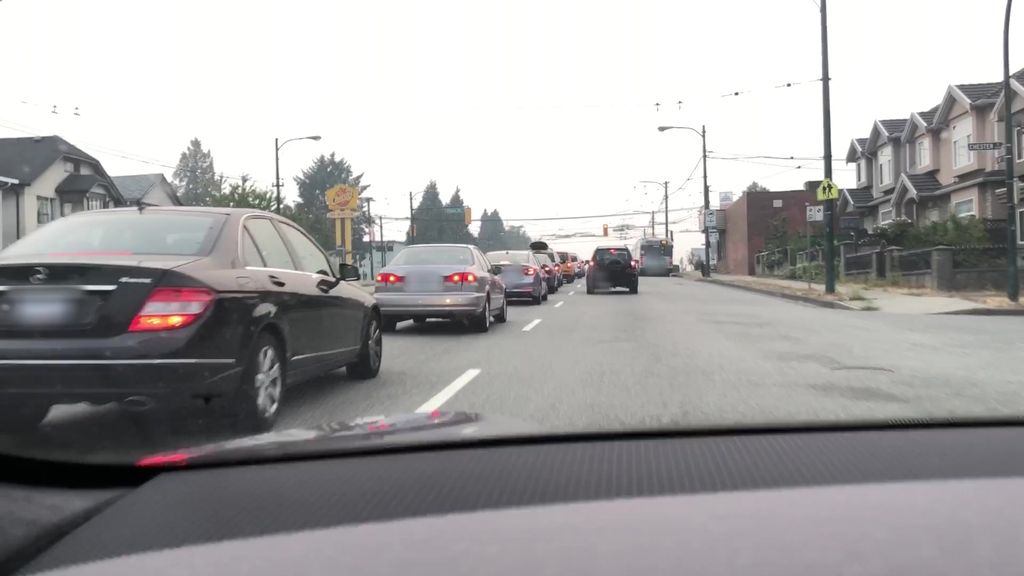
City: vancouver